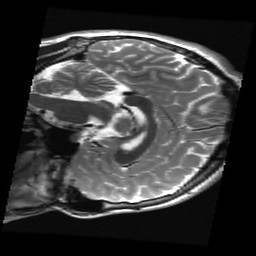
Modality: T2w
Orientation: sagittal
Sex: male
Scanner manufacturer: ge
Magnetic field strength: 3 T
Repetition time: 5 s
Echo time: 0.101 s